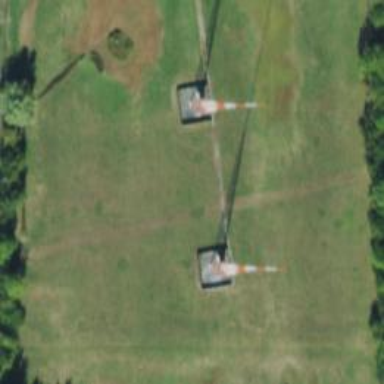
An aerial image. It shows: Man-made mast used for communication purposes.